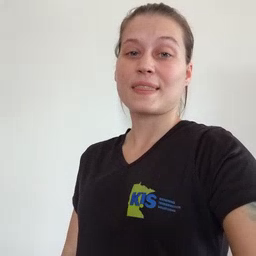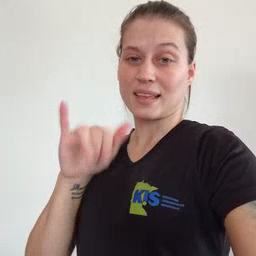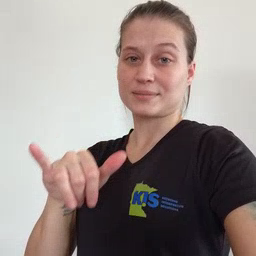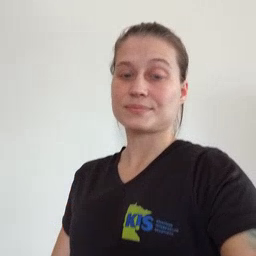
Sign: that